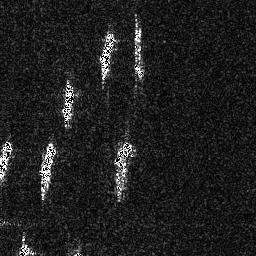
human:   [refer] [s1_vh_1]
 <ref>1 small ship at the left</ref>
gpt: <box>[[23, 32, 28, 46, 0]]</box>

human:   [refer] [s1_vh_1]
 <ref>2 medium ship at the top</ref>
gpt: <box>[[37, 11, 44, 25, 0]], [[50, 12, 55, 30, 0]]</box>